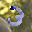
Label: 3